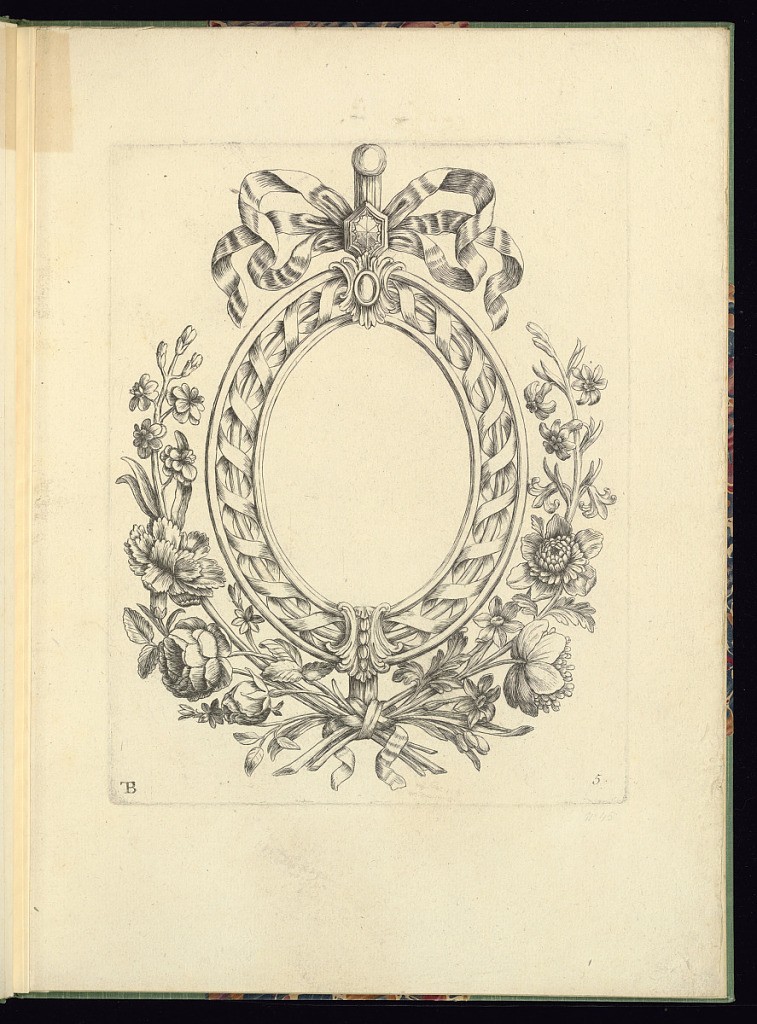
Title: Medallion or Frame Design
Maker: Théodore Bertren, active in France, 18th century
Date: ca. 1771
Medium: Etching on laid paper
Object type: Print
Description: Design for an oval medallion or frame featuring foliate branches, flowers, ribbons, and fleuron, c-scroll clasps. The plate is numbered and signed with the artist's monogram.